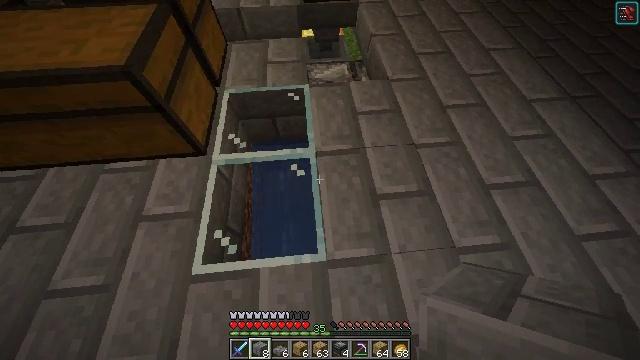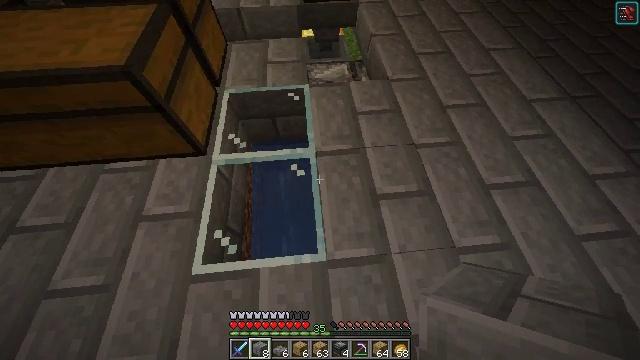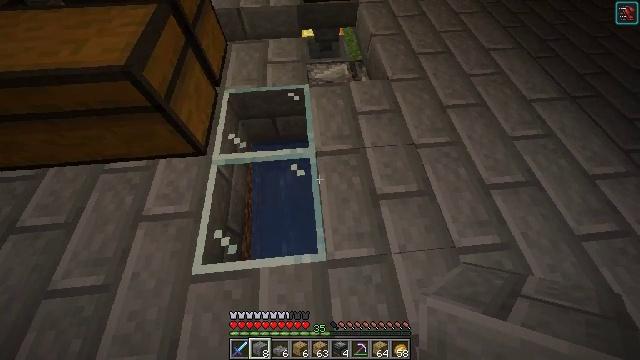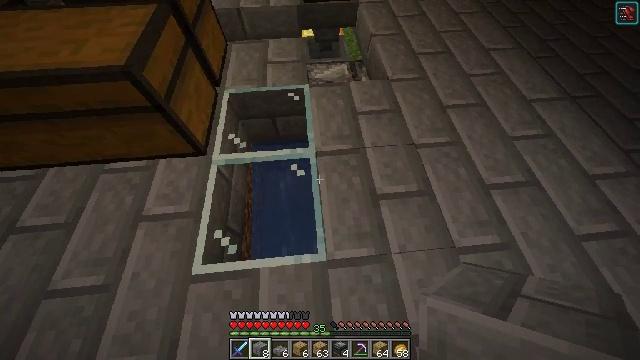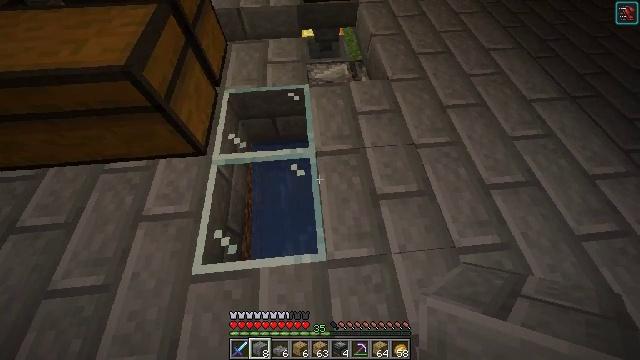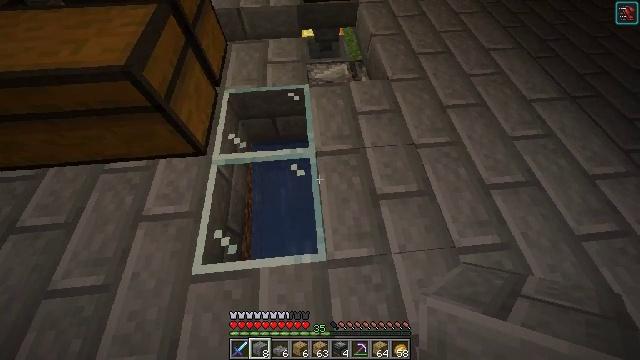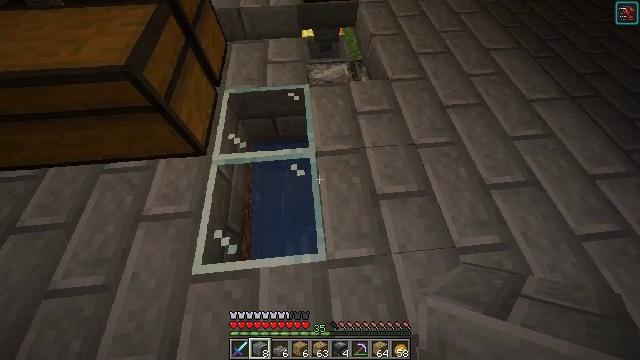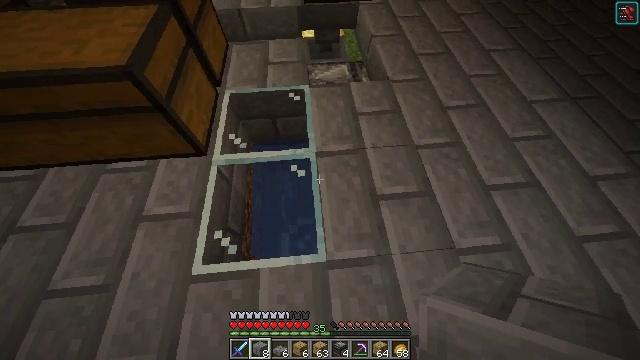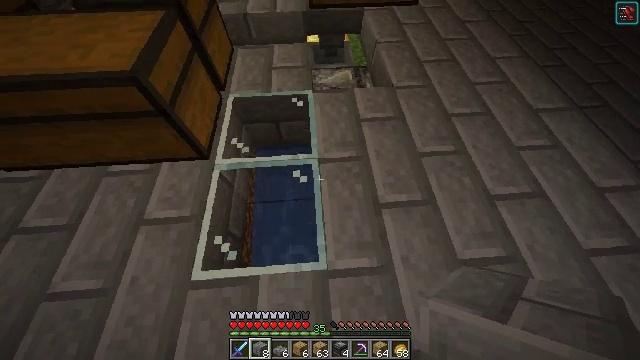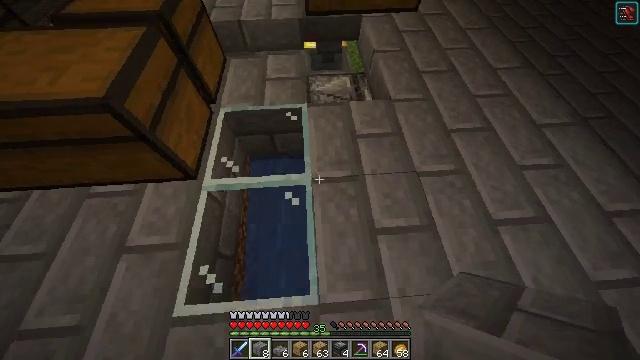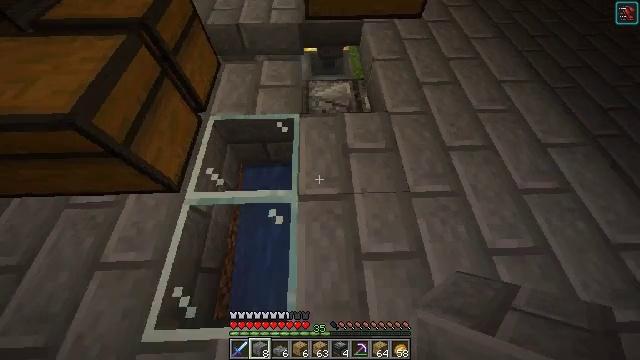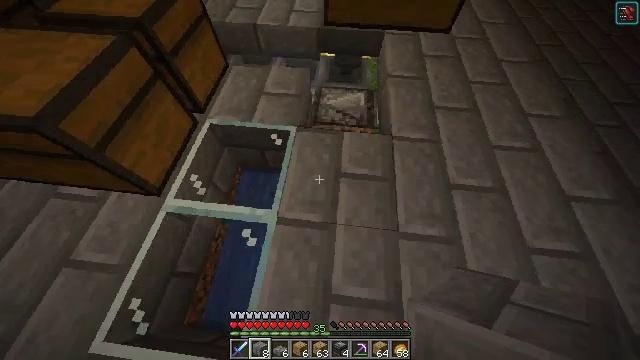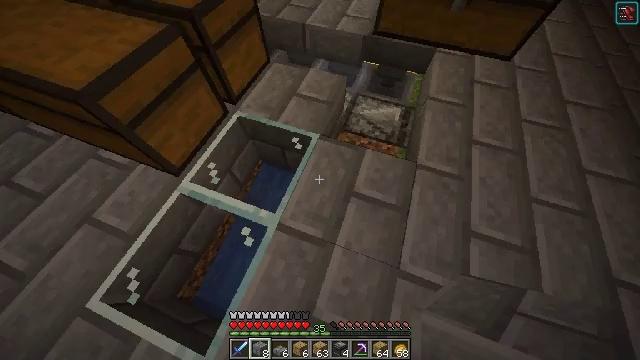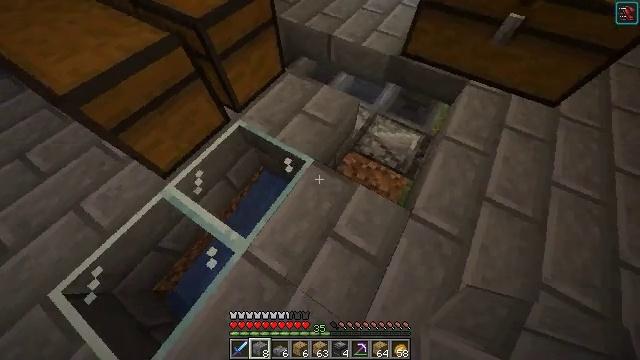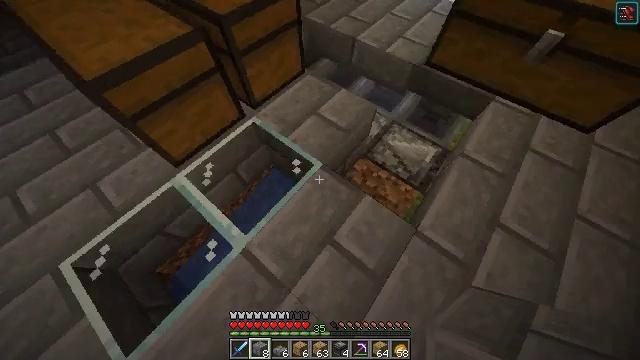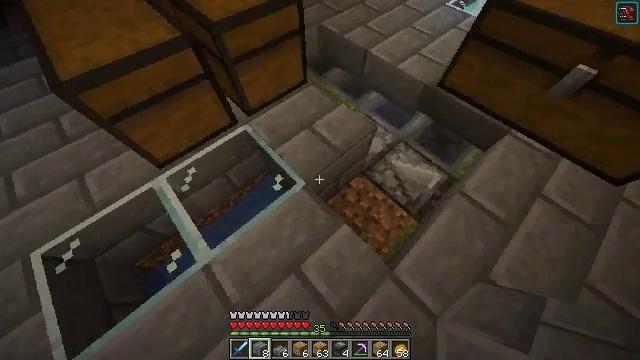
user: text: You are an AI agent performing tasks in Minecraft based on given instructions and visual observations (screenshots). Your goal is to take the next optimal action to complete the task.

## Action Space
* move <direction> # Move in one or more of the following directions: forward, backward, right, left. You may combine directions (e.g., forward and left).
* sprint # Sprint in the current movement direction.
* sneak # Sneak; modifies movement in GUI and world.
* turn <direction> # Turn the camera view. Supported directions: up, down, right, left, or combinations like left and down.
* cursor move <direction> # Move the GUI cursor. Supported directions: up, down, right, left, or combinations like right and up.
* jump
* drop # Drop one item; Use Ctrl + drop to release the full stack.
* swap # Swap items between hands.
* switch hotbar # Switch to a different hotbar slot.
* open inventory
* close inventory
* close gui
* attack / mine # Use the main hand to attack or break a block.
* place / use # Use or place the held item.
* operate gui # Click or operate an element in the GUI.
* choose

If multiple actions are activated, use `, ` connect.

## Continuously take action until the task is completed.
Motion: motion action
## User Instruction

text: Attack the stone bricks to gather materials.
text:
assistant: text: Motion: no_op
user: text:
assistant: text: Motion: no_op
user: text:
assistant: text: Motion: no_op
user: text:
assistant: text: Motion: no_op
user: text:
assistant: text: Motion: no_op
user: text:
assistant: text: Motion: no_op
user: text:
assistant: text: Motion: no_op
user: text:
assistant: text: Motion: move forward, turn left
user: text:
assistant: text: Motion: move forward and move right
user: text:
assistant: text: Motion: move forward and move right, turn left
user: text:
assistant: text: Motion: move forward and move right, turn left
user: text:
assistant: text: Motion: move forward and move right, turn left
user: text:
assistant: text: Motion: move forward and move right, turn left
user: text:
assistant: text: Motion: move forward and move right, turn left
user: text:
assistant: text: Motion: move forward and move right, turn left
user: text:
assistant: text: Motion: move forward and move right, turn left
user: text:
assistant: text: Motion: move forward and move right, turn left
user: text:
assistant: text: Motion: move forward and move right, turn left
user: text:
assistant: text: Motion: turn left
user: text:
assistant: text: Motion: turn left
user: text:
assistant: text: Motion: turn left
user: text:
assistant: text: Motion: turn left
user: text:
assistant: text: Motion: turn left
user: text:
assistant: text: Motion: turn left
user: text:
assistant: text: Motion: turn left
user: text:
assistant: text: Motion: no_op
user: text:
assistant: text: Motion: no_op
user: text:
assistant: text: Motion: no_op
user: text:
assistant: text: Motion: move left, turn up
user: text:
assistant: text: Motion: move left, turn right and up